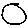
Label: circle